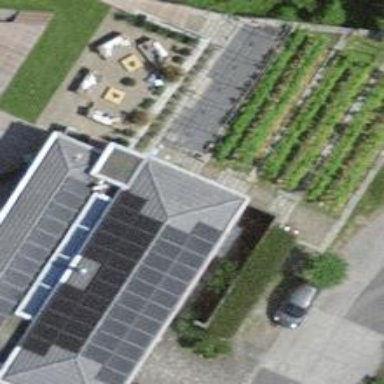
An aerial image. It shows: Solar power generator.